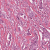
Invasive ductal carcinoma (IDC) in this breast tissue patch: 1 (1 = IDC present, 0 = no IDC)